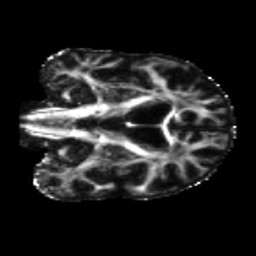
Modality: FA
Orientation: coronal
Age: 58
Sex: male
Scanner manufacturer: siemens
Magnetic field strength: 3 T
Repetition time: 5.25 s
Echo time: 0.08 s